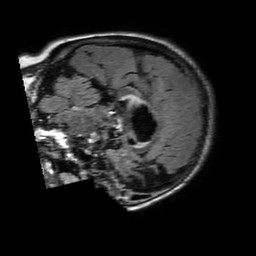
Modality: FLAIR
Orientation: sagittal
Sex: female
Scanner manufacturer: philips
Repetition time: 11 s
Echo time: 0.125 s